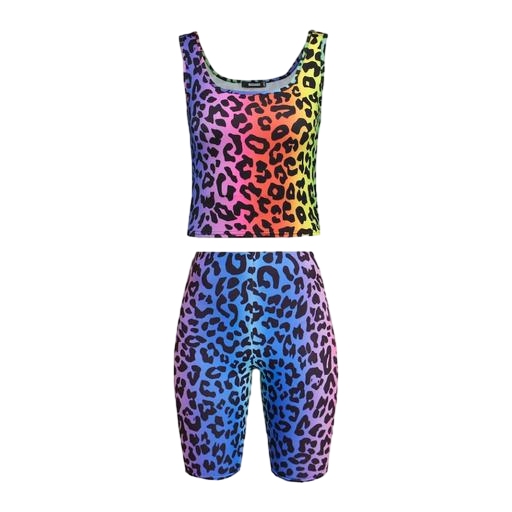
multicolor women's leopard-print t, multicolor track crop tank top, multicolor women's crop, white background